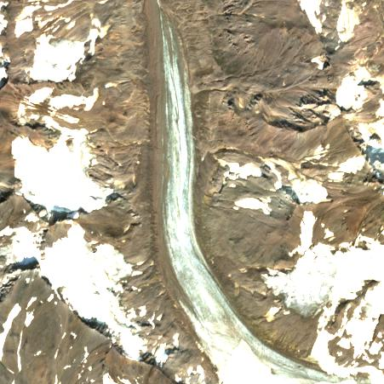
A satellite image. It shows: Majestic glacier in the distance.